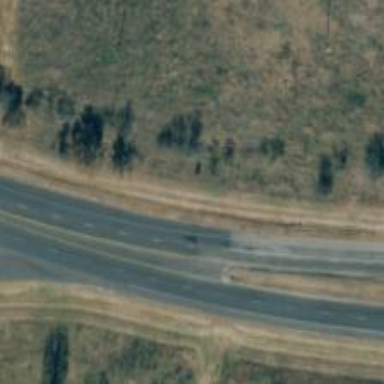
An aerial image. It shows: Expressway with asphalt surface and classified as primary highway.